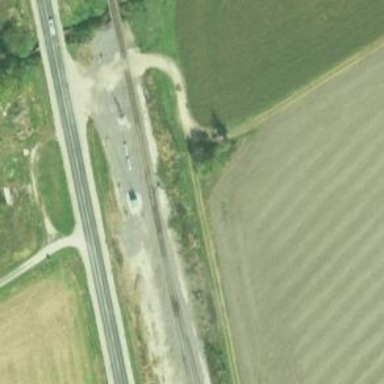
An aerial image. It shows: Railway spur junction.